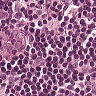
Metastatic tissue present: no